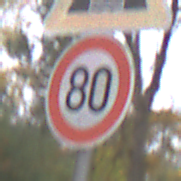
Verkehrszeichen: Geschwindigkeit80
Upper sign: BeweglicheBruecke
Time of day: Midday
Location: Outdoor (Nature)
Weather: Overcast
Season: Autumn
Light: Natural